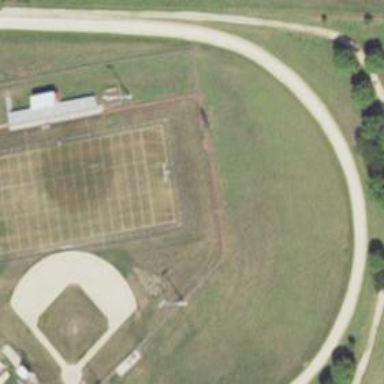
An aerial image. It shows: American football pitch.